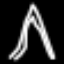
Label: The Eiffel Tower